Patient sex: M
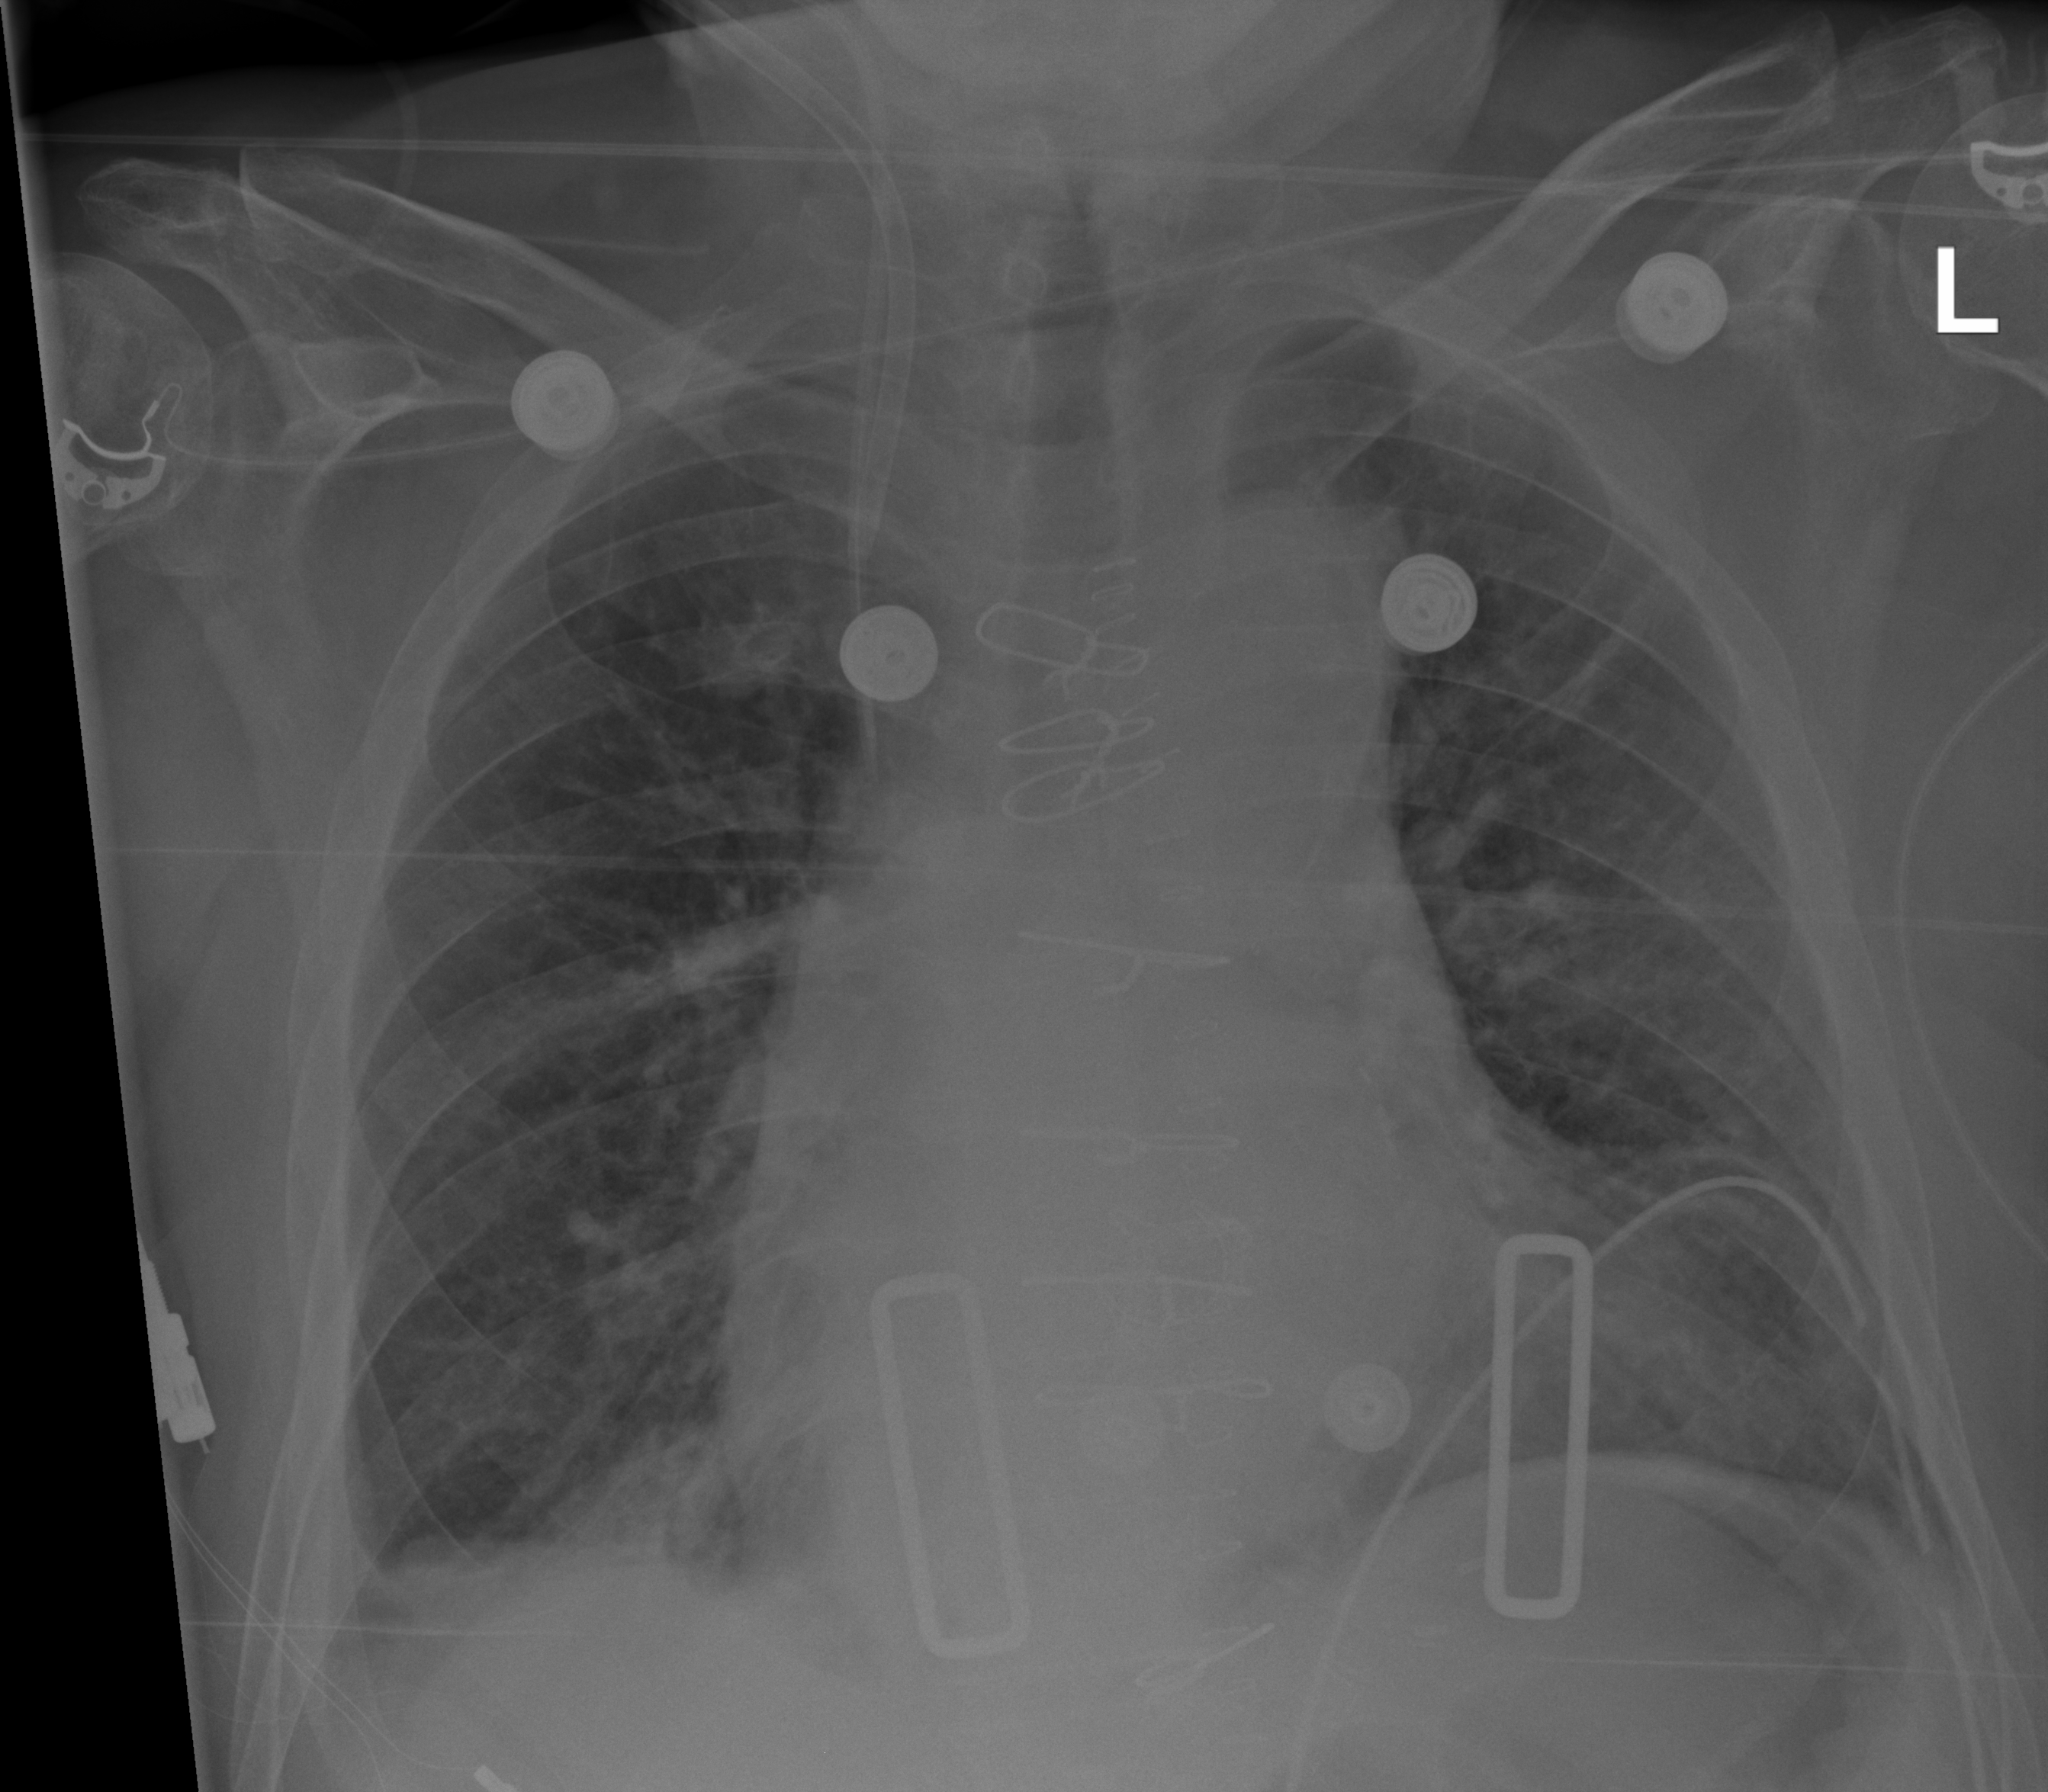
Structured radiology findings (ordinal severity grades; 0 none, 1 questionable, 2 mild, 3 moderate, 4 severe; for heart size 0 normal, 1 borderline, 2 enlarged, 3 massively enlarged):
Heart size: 2
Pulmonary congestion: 2
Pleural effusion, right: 0
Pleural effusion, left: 0
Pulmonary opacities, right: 1
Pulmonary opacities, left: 1
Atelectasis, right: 0
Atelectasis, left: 0